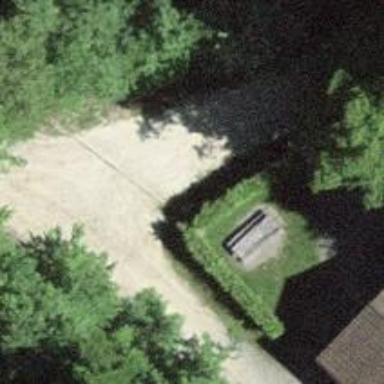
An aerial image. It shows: Picnic table located in leisure land area.